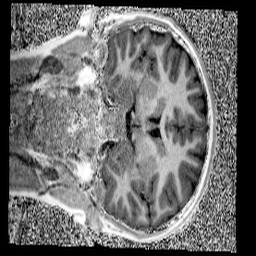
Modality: UNIT1
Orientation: coronal
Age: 10
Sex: male
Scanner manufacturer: siemens
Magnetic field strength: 3 T
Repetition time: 4 s
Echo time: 0.00299 s